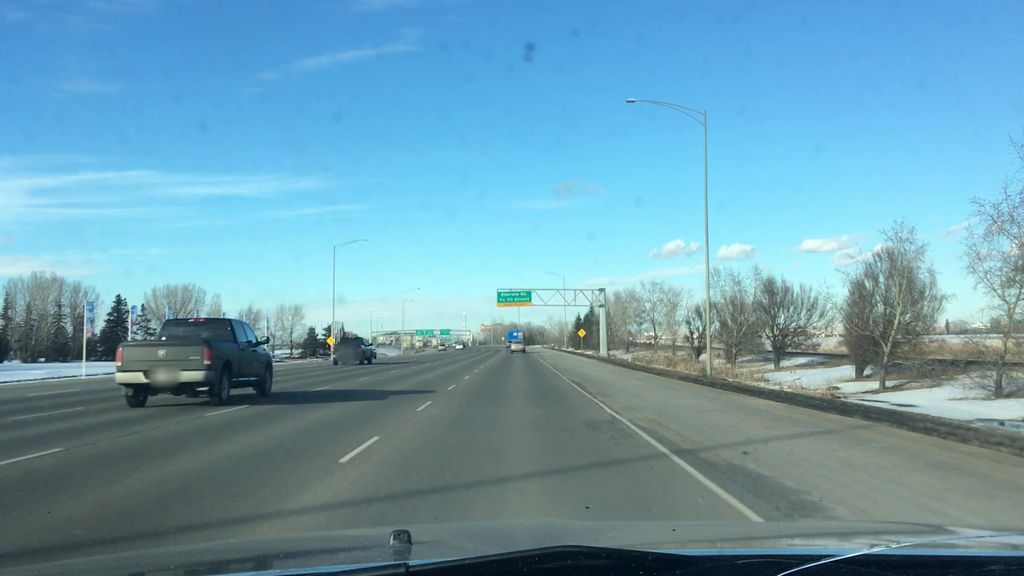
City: edmonton